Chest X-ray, PA view. Patient: 50 years old, sex M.
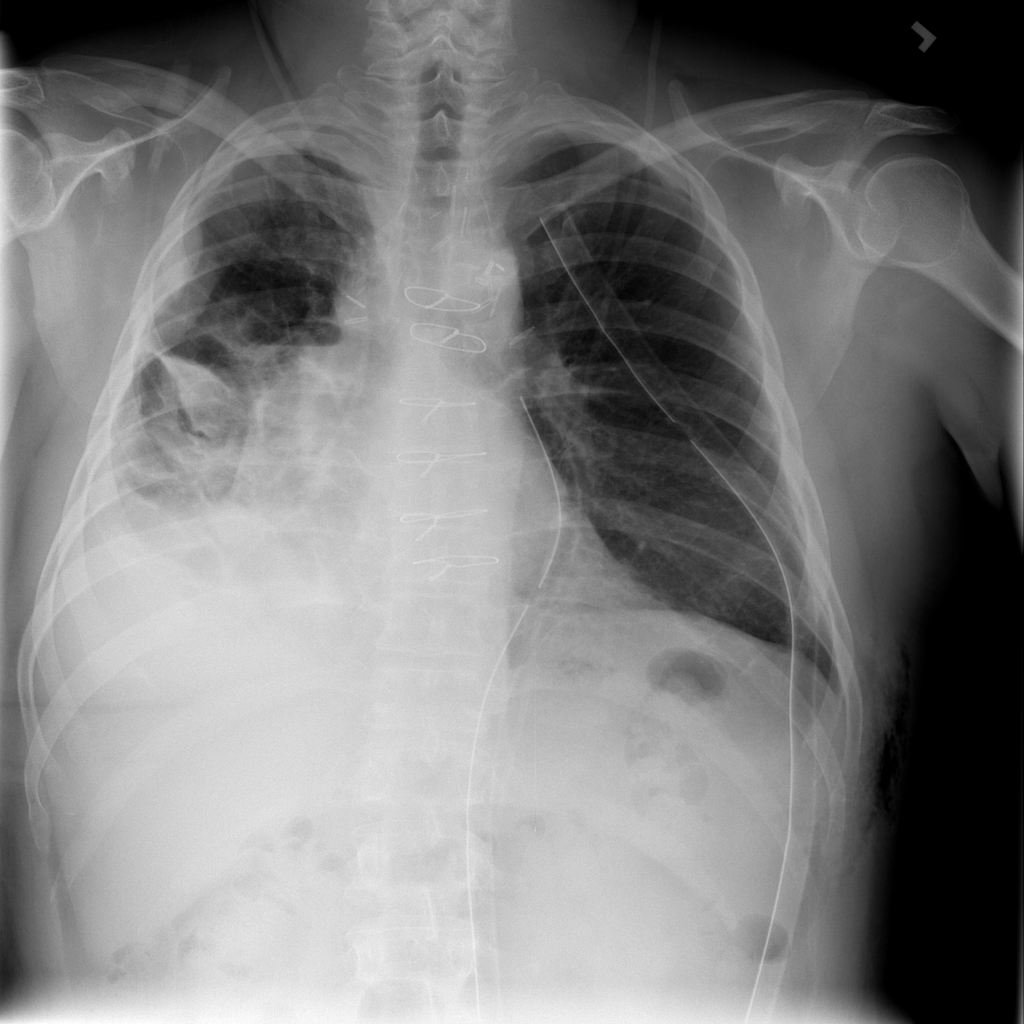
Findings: Atelectasis, Infiltration